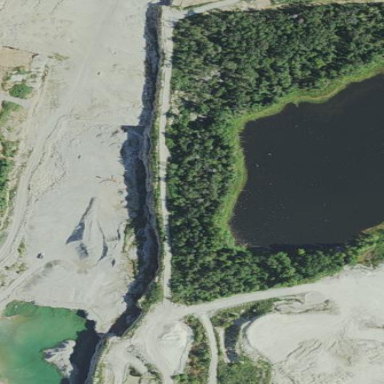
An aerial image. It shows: Quarry area.